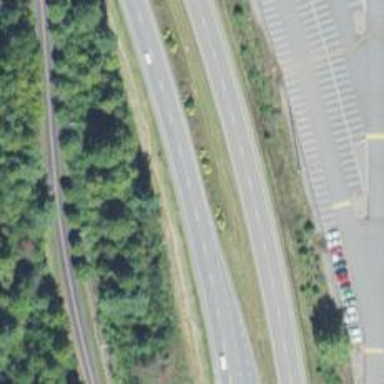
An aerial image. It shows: Trunk highway.